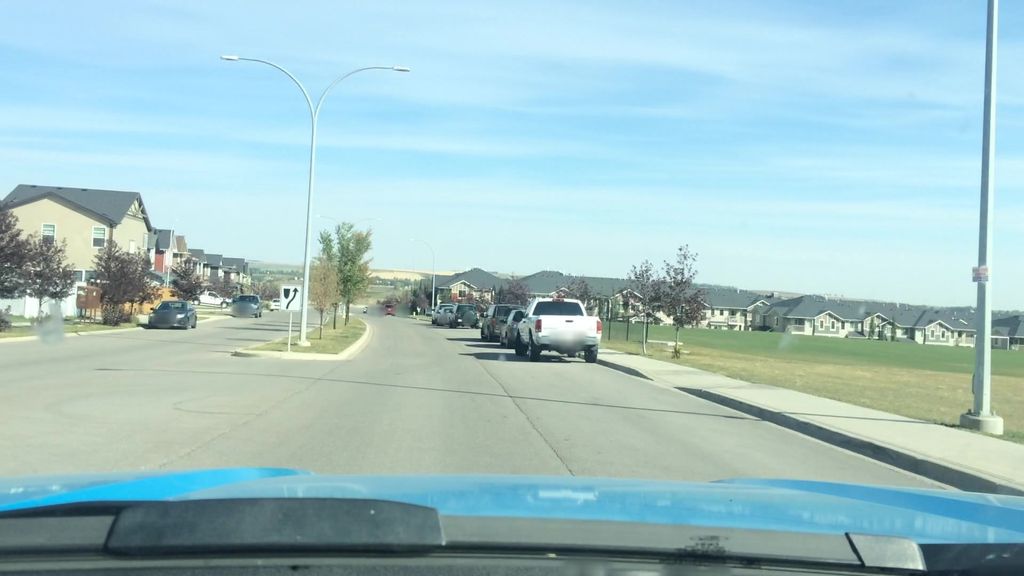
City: calgary